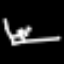
Label: angel